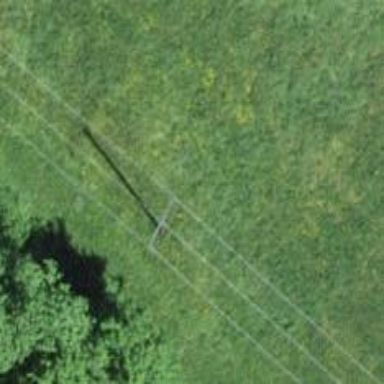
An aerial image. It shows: Minor power line with three cables.